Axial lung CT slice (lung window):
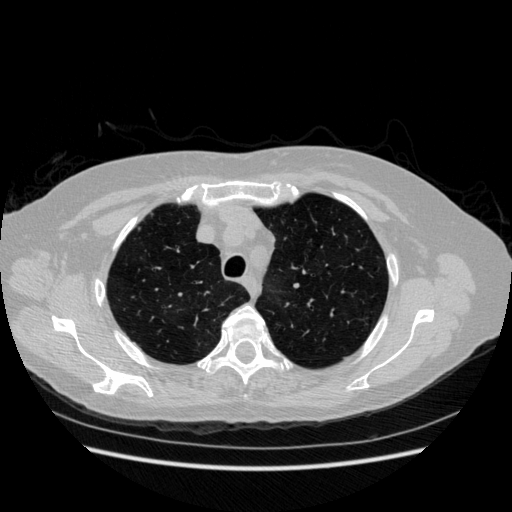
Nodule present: no